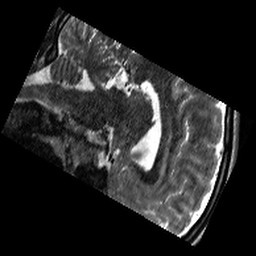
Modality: T2w
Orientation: sagittal